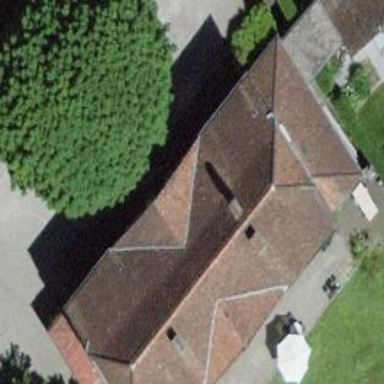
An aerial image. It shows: Building with half-hipped roof.